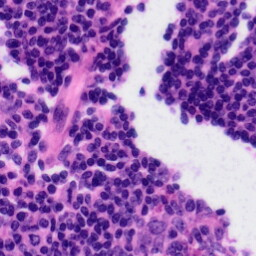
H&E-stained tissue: Tonsil